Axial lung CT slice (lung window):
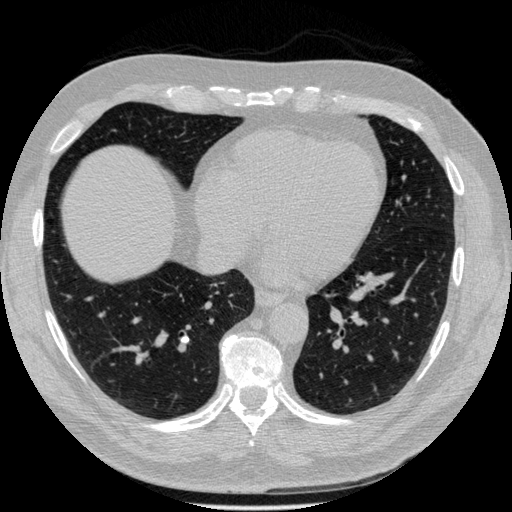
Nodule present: yes
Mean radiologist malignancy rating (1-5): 1.25